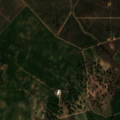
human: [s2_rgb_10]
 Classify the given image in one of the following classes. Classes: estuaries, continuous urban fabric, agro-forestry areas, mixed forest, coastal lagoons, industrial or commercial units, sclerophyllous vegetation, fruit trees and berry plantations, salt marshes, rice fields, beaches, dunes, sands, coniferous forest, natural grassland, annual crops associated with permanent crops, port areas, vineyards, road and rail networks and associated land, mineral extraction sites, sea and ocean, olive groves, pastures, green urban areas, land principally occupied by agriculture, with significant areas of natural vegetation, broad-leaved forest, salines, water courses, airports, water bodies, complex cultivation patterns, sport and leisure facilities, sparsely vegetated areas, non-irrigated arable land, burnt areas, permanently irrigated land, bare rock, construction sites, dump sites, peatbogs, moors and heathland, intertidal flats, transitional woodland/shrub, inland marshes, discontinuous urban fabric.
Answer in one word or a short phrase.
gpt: non-irrigated arable land, olive groves, agro-forestry areas